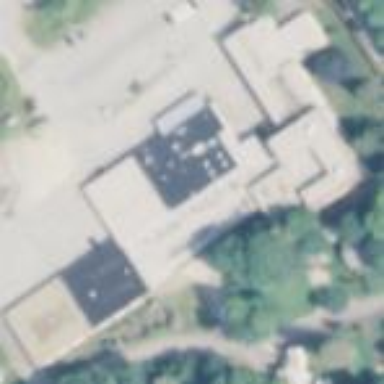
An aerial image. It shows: School building.